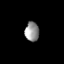
Tissue: lung
Cell type: Fibroblasts
Senescence score: 0.626
Nuclear area (px): 270
Mean DAPI intensity: 146.659